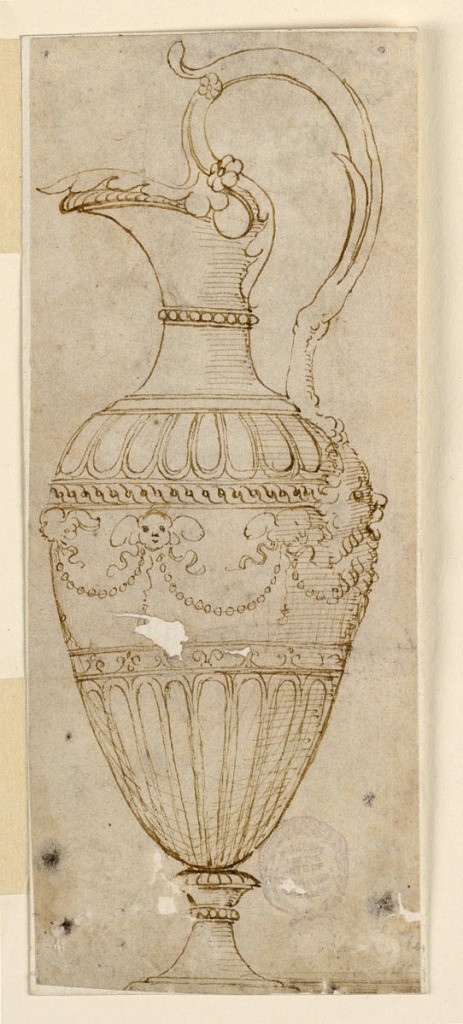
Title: Design for a Pitcher
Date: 1520–50
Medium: Pen and ink on paper
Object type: Drawing
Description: Shown in profile. The handle, which stands with a claw upon the shoulder, is at right. The bottom part of the body and the shoulder is fluted. Between is a frieze with bead festoons supported by cherubim. A mask is under the handle.